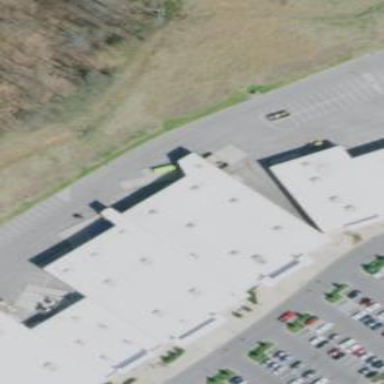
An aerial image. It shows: Commercial building.